Interaction volume radius: 5 \u00c5
Interaction volume height: 15 \u00c5
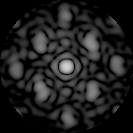
Disorder parameter: 0.4317